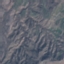
Land use / land cover: HerbaceousVegetation